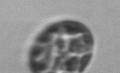
Label: Thalassiosira